Field crop: maize
Growth stage: 2
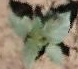
Species: datura